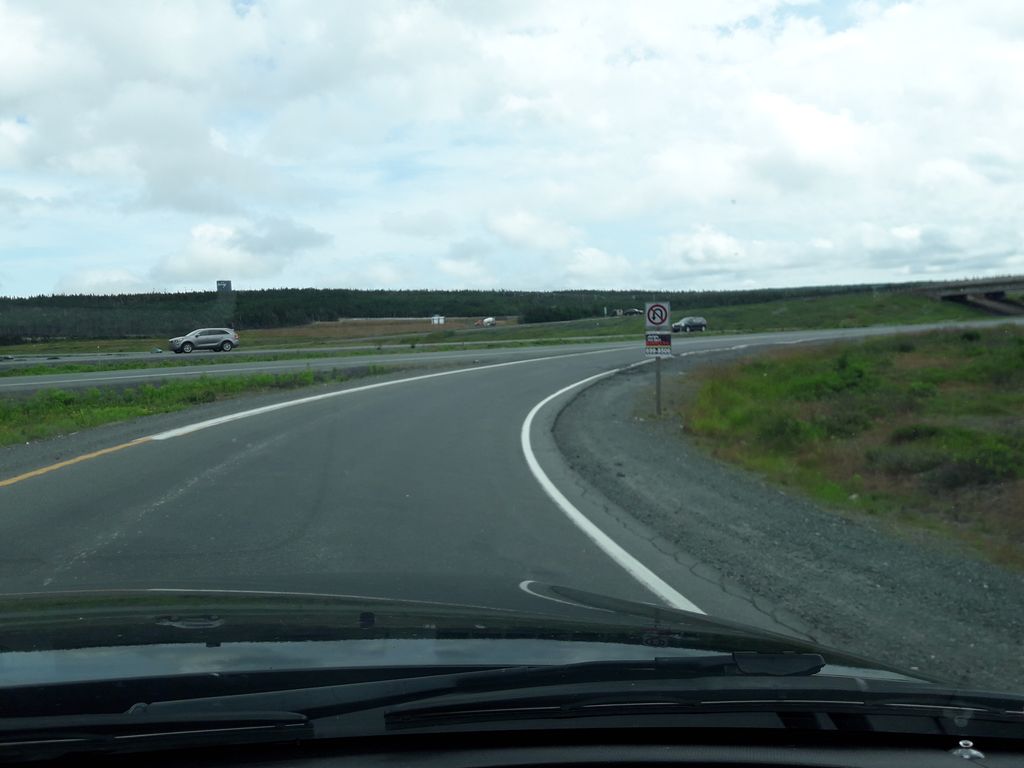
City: st_johns